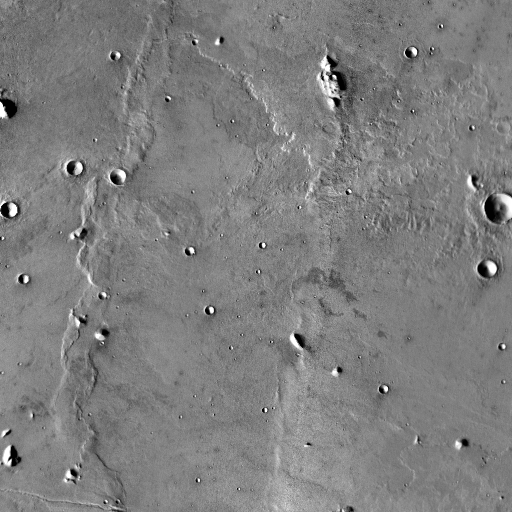
Crater classes present: Background, Other, Layered, Buried